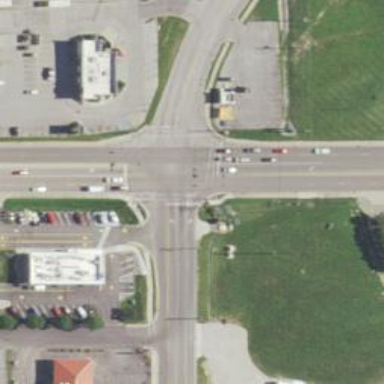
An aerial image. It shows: Crossing with line markings on the road.